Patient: sex F, age 59
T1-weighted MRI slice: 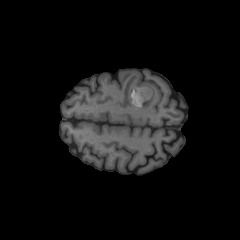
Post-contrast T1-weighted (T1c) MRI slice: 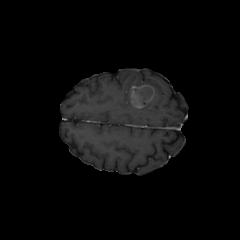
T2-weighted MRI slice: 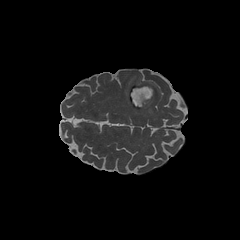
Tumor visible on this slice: yes
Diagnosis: Glioblastoma, IDH-wildtype
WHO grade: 4